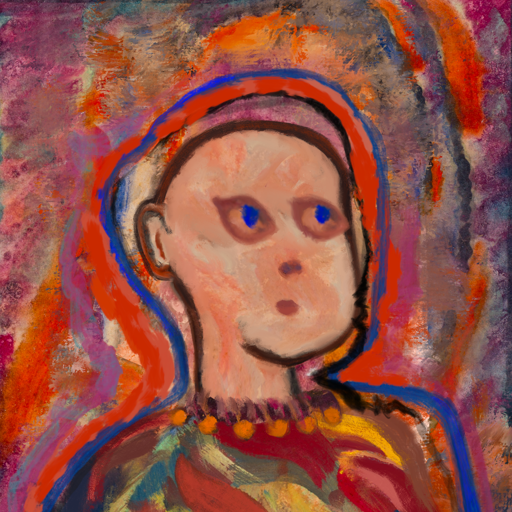
Background: Experience, Head And Neck Side: Roy_Bahadur, Face Side: Mother_And_Son_Mother, Bust: Mother_And_Son_Son, Hair Side: Experience, Head Accessory: Blank, Second Necklace: Blank, Necklace: Doll, Baby: Blank